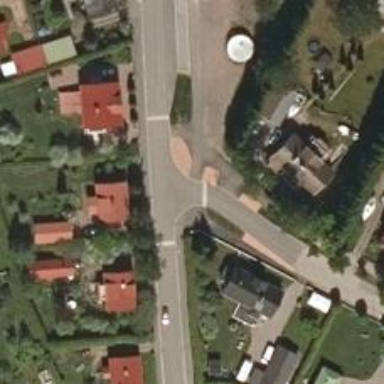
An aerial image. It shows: Asphalt cycleway.